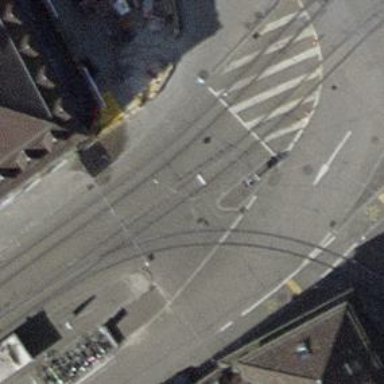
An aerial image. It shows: Railway crossing.